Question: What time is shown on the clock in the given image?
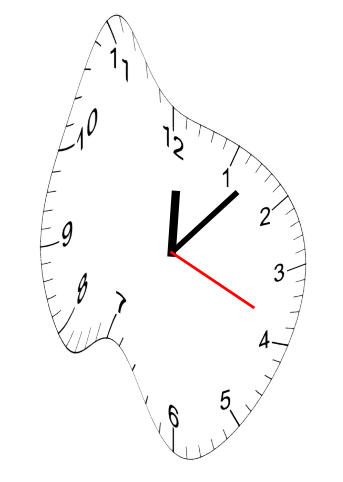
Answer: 12:07:19